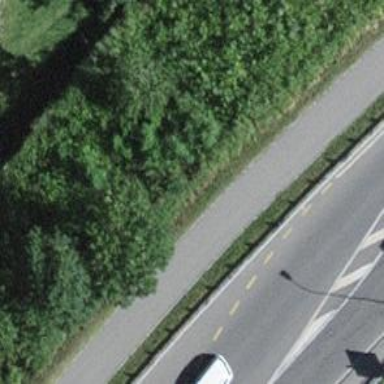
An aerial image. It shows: Asphalt path.